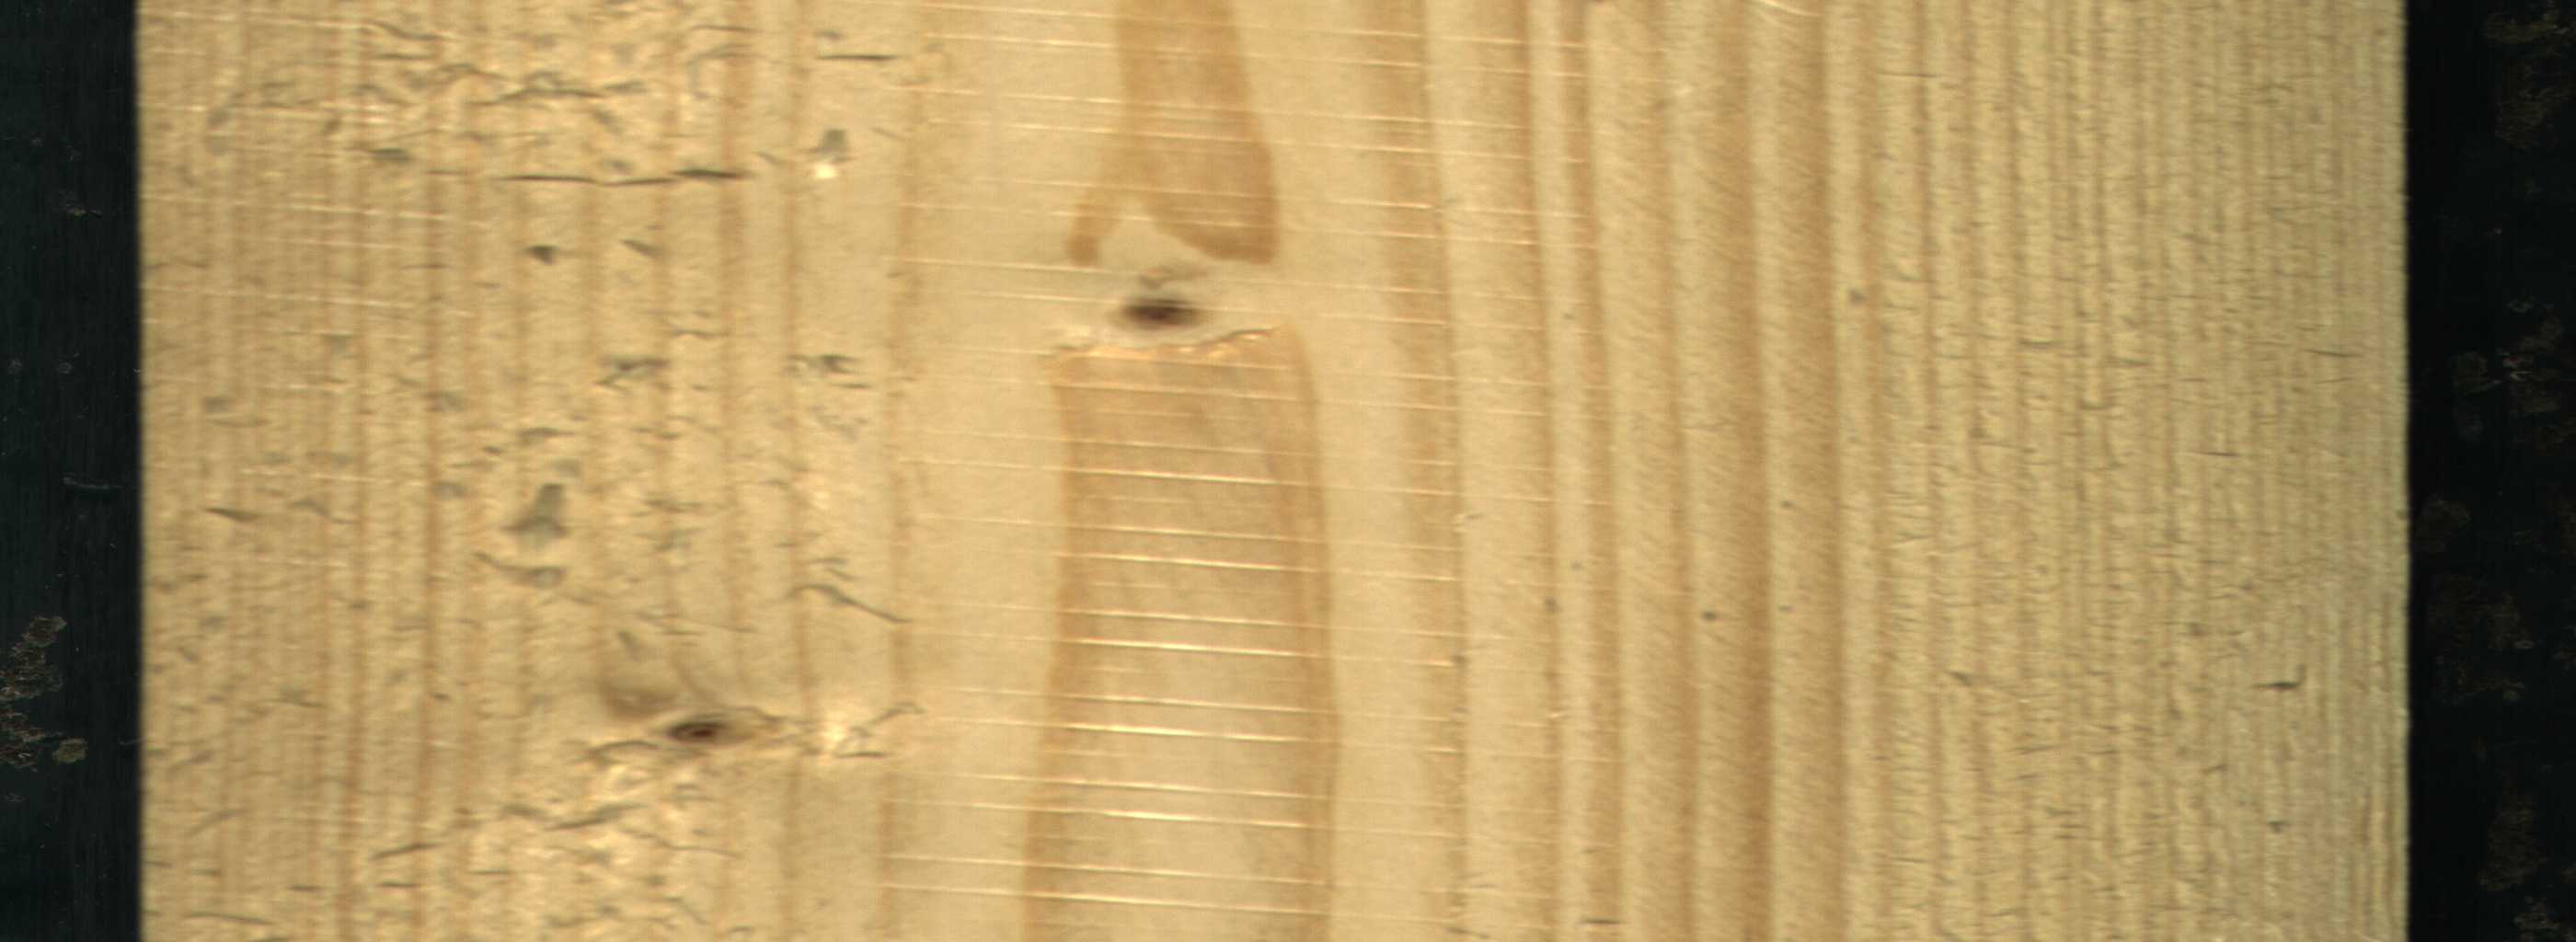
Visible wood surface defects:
Live_Knot
Live_Knot